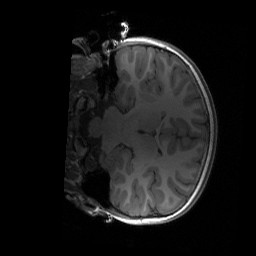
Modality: T1w
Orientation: coronal
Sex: female
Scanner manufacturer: siemens
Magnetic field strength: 3 T
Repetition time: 1.9 s
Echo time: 0.00243 s